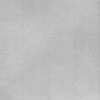
Label: dusty